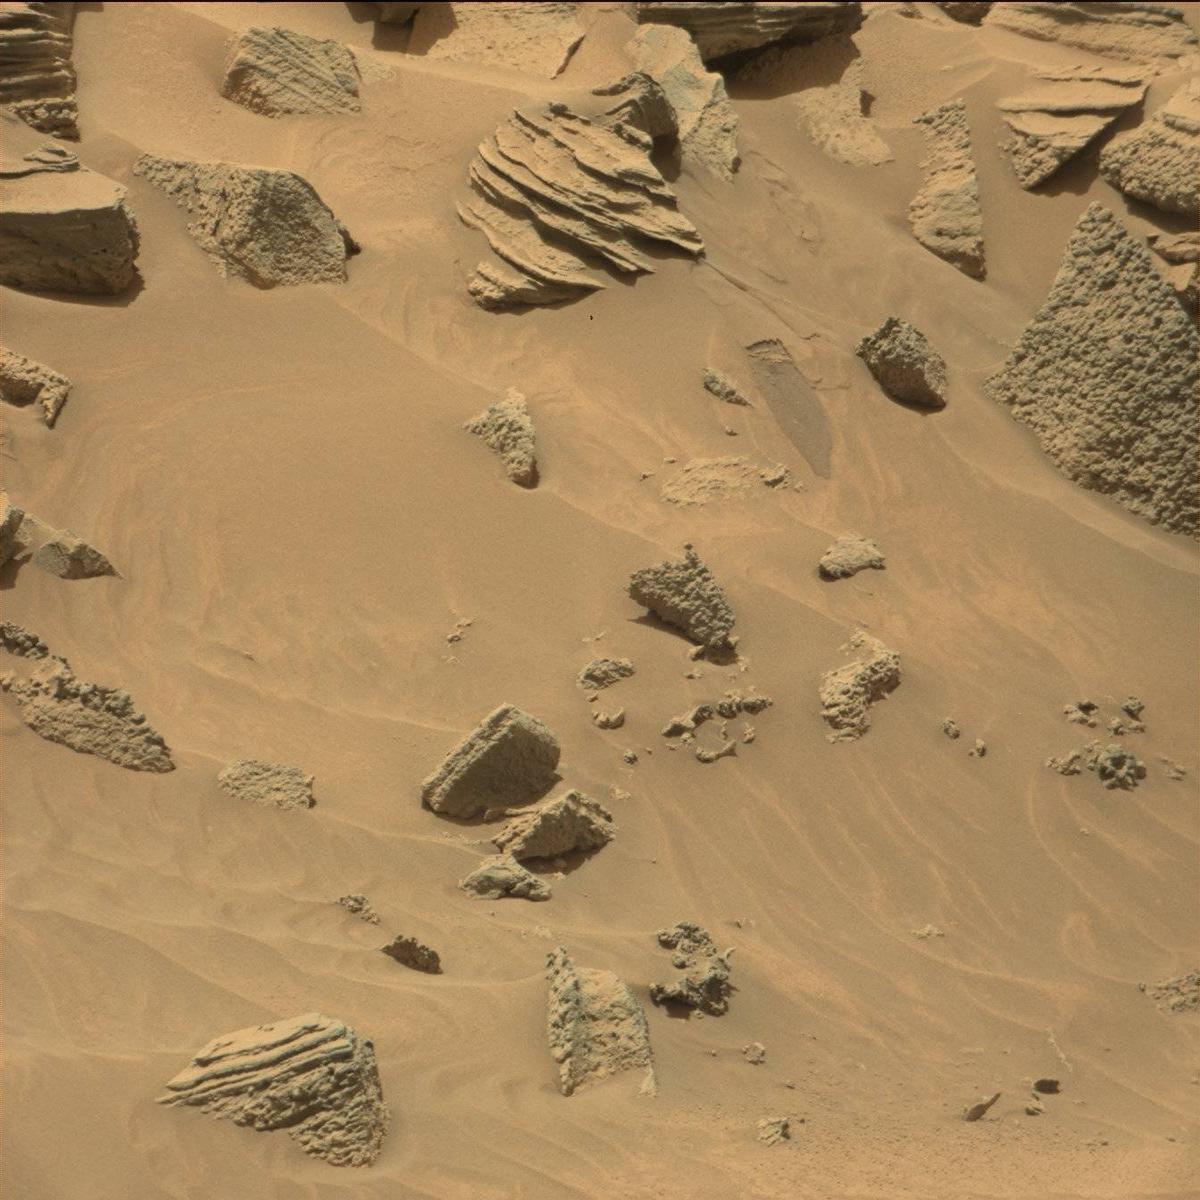
Terrain classes present: Bedrock, Sand / Soil